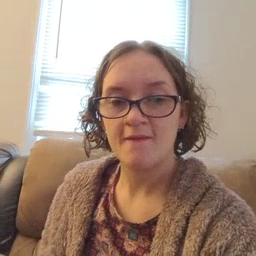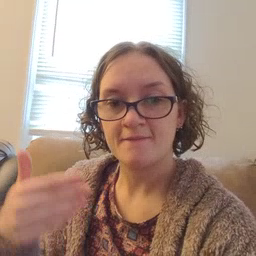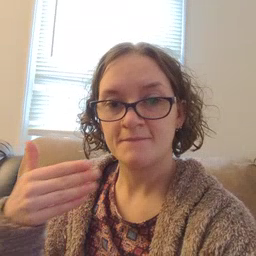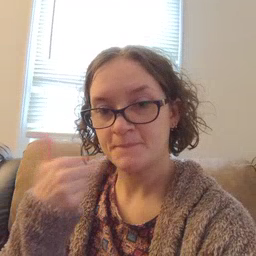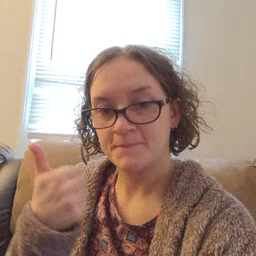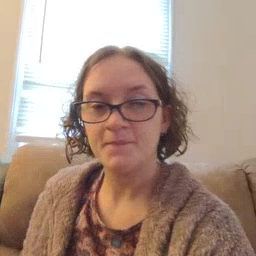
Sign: better